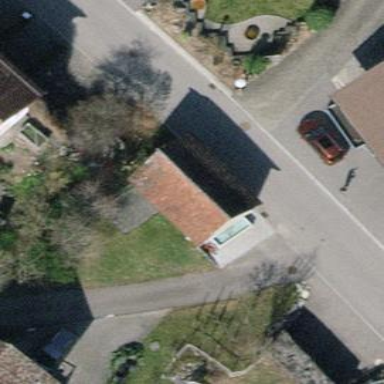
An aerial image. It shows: Shed building.